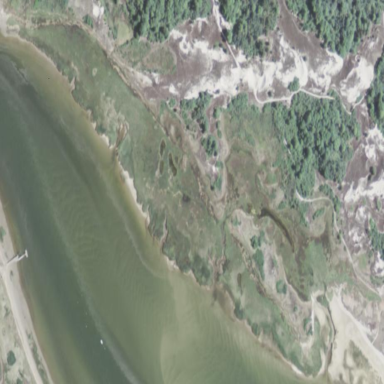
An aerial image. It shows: Saltmarsh wetland.